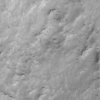
Label: not_dusty